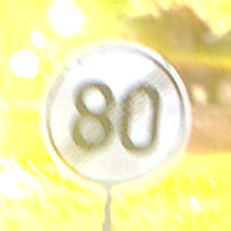
Verkehrszeichen: EndeGeschwindigkeit80
Umgebung: Outdoor, Suburban
Tageszeit: Night
Wetter: Clear
Licht: Artificial
Jahreszeit: NotSpecified
Kontrast: HighContrast